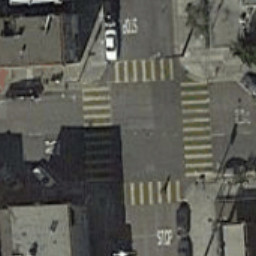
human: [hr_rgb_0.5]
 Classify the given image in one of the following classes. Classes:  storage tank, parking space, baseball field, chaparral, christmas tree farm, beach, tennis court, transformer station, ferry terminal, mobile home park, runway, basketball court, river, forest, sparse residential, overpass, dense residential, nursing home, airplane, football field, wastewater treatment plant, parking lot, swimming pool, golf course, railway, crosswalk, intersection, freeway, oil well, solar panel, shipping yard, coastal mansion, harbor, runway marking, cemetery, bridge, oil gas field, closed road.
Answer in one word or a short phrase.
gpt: crosswalk